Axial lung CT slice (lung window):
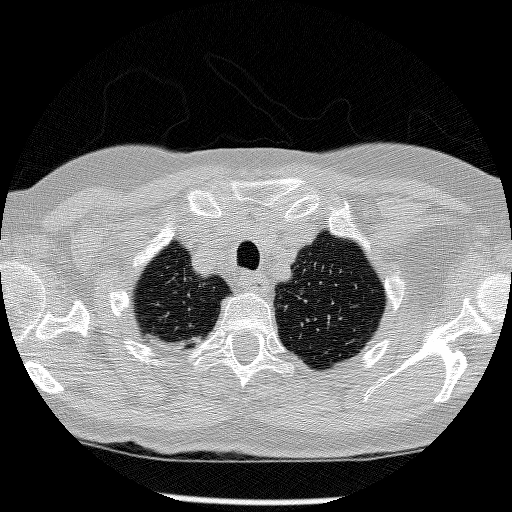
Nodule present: no